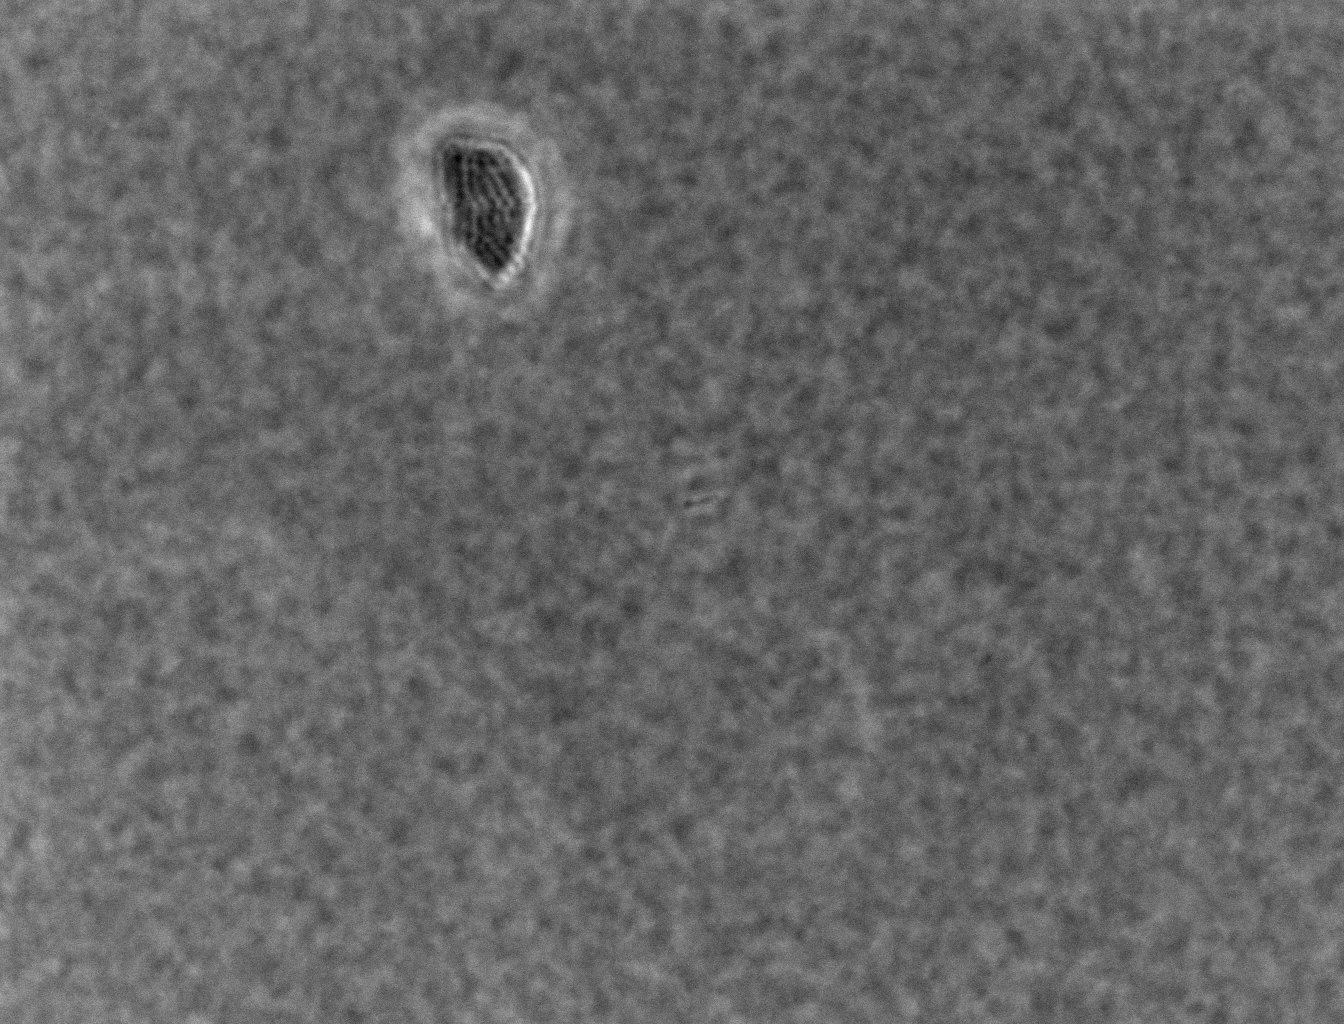
various_fewshot